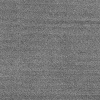
Atmospheric dust classification: dusty